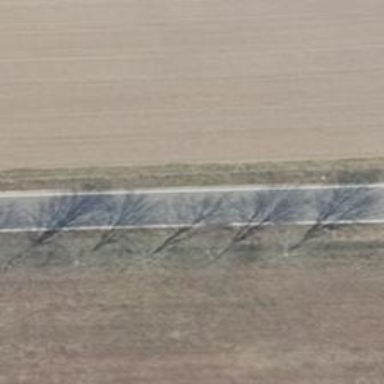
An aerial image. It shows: Secondary road with asphalt surface.